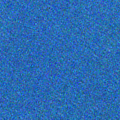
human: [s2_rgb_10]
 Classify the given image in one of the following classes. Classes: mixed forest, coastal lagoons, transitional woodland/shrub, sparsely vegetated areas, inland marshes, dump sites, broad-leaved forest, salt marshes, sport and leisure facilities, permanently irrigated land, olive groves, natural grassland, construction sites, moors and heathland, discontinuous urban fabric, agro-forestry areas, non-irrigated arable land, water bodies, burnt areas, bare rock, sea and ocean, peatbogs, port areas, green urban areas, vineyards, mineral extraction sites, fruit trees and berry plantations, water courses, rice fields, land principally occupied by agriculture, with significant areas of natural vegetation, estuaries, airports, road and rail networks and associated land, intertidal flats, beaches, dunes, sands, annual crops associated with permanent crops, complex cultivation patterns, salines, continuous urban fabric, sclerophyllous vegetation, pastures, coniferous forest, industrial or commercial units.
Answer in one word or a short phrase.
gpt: sea and ocean